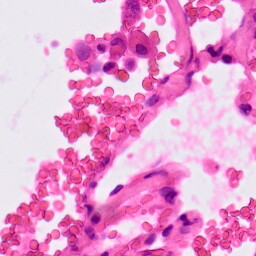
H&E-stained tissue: Lung